Interaction volume radius: 10 \u00c5
Interaction volume height: 20 \u00c5
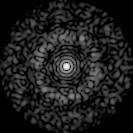
Disorder parameter: 0.8301